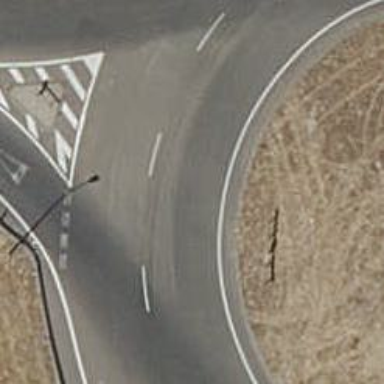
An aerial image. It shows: Tertiary road with asphalt surface leading to roundabout.